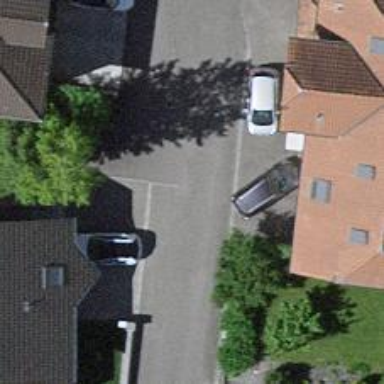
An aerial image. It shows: Residential road with asphalt surface and no sidewalks.